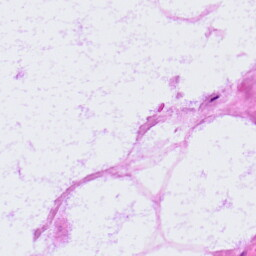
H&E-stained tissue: LymphNode